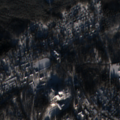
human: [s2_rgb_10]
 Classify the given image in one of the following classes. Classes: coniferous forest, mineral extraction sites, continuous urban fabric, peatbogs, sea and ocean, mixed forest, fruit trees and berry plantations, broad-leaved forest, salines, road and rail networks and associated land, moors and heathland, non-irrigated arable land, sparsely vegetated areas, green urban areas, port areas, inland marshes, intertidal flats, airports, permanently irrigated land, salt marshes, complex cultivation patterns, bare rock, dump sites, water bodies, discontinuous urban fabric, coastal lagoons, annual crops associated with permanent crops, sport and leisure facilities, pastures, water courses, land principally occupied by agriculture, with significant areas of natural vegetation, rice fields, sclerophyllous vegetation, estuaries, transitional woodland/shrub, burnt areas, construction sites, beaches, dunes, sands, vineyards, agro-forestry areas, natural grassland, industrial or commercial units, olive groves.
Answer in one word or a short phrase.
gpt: discontinuous urban fabric, industrial or commercial units, broad-leaved forest, coniferous forest, mixed forest